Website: macys
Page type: billing-address
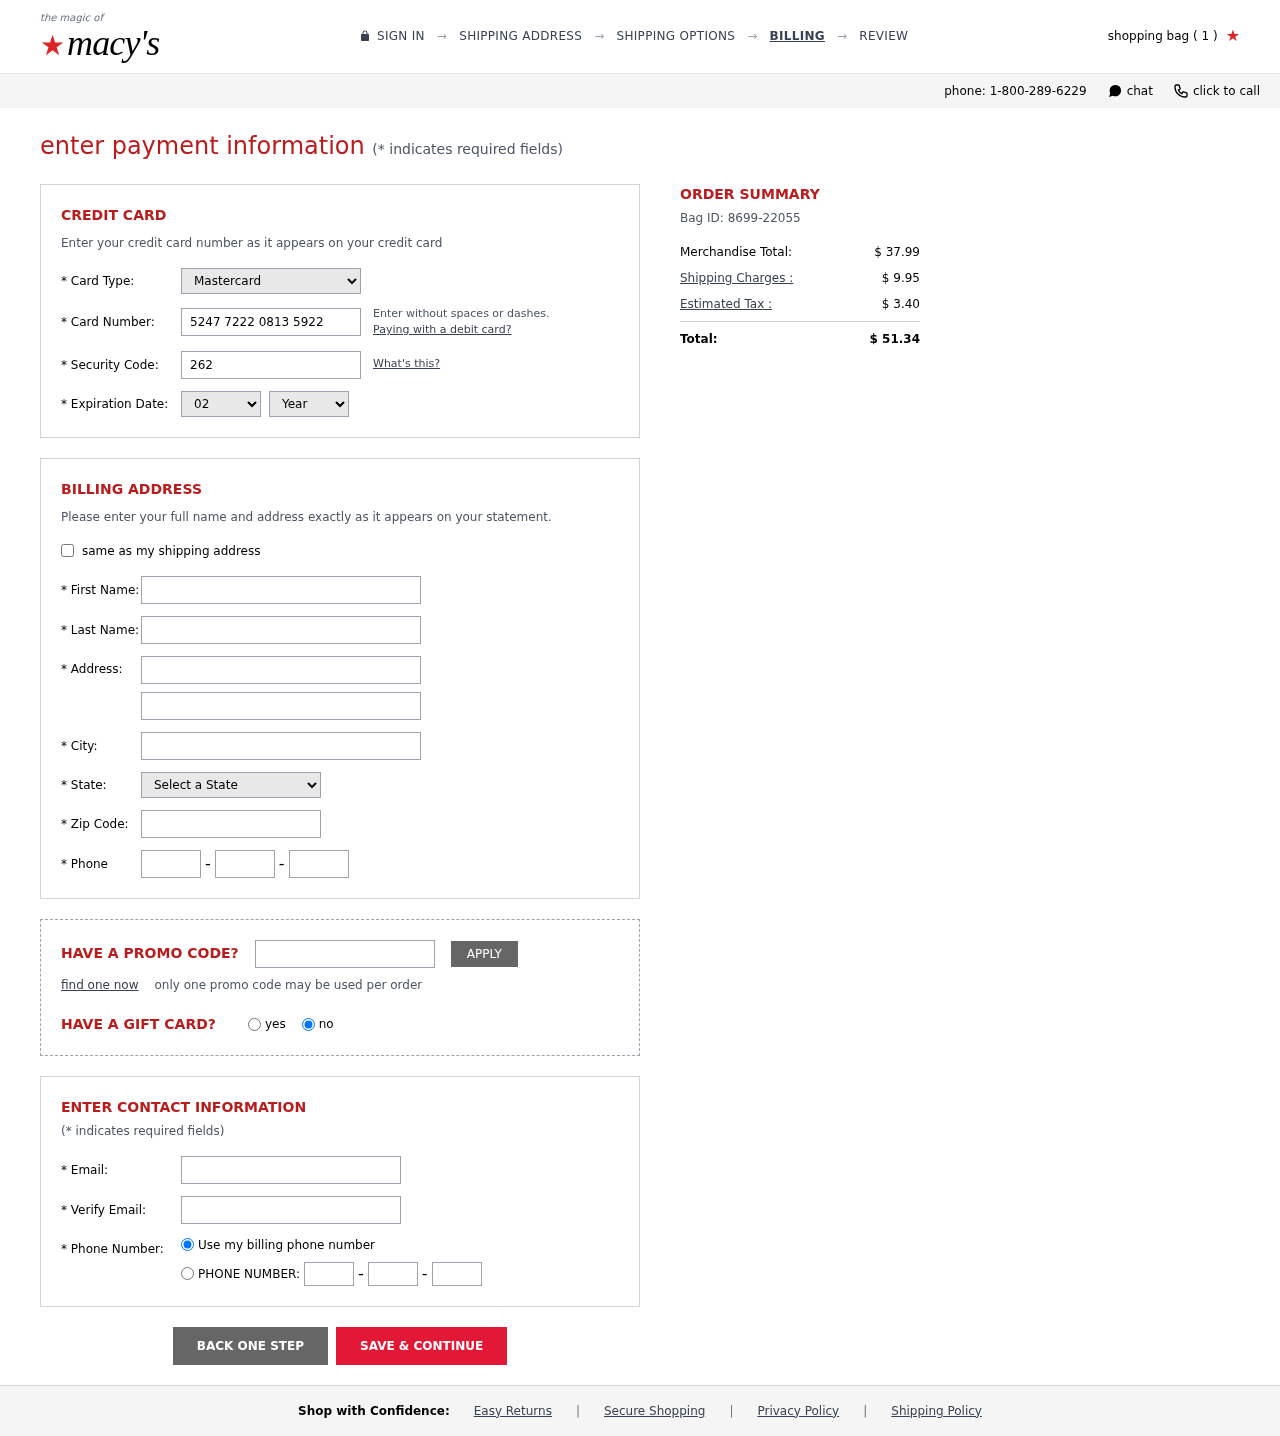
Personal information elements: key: PII_CARD_CVV
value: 262
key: PII_CARD_EXPIRY_MONTH
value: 02
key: PII_CARD_EXPIRY_YEAR
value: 28
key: PII_CARD_NUMBER
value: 5247 7222 0813 5922
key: PII_CARD_TYPE
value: Mastercard
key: PII_CITY
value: Port David
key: PII_EMAIL
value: davidruiz@gmail.com
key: PII_FIRSTNAME
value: David
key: PII_LASTNAME
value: Ruiz
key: PII_PHONE_AREA
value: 443
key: PII_PHONE_PREFIX
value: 376
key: PII_PHONE_SUFFIX
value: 0070
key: PII_POSTCODE
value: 08168
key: PII_STATE_ABBR
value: MH
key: PII_STREET
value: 88949 Davis Trail Suite 612
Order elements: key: ORDER_NUM_ITEMS
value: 1
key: ORDER_ID
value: Bag ID: 8699-22055
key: ORDER_SUBTOTAL
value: $ 37.99
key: ORDER_SHIPPING_COST
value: $ 9.95
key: ORDER_TAX
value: $ 3.40
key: ORDER_TOTAL
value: $ 51.34